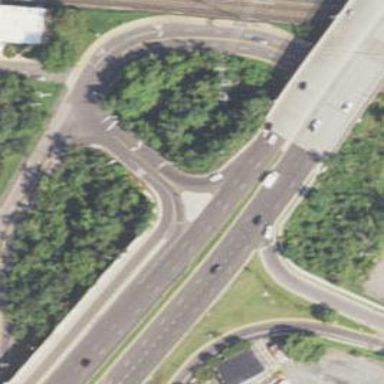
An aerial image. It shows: Primary link highway.